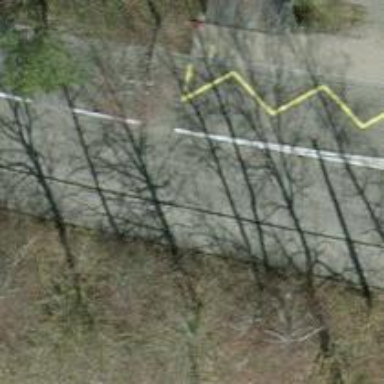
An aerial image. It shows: Trolleybus stop position for public transport.